Question: First i load the image "cool.bmp".. load is fine. then i call the function "getPixArray" but it fails.
'''
case WM_CREATE:// runs once on creation of window
hBitmap = (HBITMAP)LoadImage(NULL, L"cool.bmp", IMAGE_BITMAP, 0, 0, LR_LOADFROMFILE );
if(hBitmap == NULL)
::printToDebugWindow("Error: loading bitmap
");
else
BYTE* b = ::getPixArray(hBitmap);
'''
my getPixArray function
'''
BYTE* getPixArray(HBITMAP hBitmap)
{
HDC hdc,hdcMem;
hdc = GetDC(NULL);
hdcMem = CreateCompatibleDC(hdc);
BITMAPINFO MyBMInfo = {0};
// Get the BITMAPINFO structure from the bitmap
if(0 == GetDIBits(hdcMem, hBitmap, 0, 0, NULL, &MyBMInfo, DIB_RGB_COLORS))
{
::printToDebugWindow("FAIL
");
}
// create the bitmap buffer
BYTE* lpPixels = new BYTE[MyBMInfo.bmiHeader.biSizeImage];
MyBMInfo.bmiHeader.biSize = sizeof(MyBMInfo.bmiHeader);
MyBMInfo.bmiHeader.biBitCount = 32;
MyBMInfo.bmiHeader.biCompression = BI_RGB;
MyBMInfo.bmiHeader.biHeight = (MyBMInfo.bmiHeader.biHeight < 0) ? (-MyBMInfo.bmiHeader.biHeight) : (MyBMInfo.bmiHeader.biHeight);
// get the actual bitmap buffer
if(0 == GetDIBits(hdc, hBitmap, 0, MyBMInfo.bmiHeader.biHeight, (LPVOID)lpPixels, &MyBMInfo, DIB_RGB_COLORS))
{
::printToDebugWindow("FAIL
");
}
return lpPixels;
}
'''
This function is supposed to get a reference to the internal pixel array used to draw the image. but both 'FAIL' messages print to the console. Can anyone identify the error or better produce a working version of this function so i can learn from it? ive been stuck for days on this, please help!
This is the were i got most of this code from: <URL>
This is the image i used: "cool.bmp" is a 24-bit Bitmap. Width:204 Height: 204

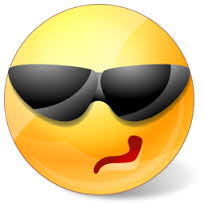
Answer: Your first function call fails because you did not initialise 'MyBMInfo.bmiHeader.biSize'. You need to do this:
'''
...
BITMAPINFO MyBMInfo = {0};
MyBMInfo.bmiHeader.biSize = sizeof(MyBMInfo.bmiHeader);
// Get the BITMAPINFO structure from the bitmap
if(0 == GetDIBits(hdcMem, hBitmap, 0, 0, NULL, &MyBMInfo, DIB_RGB_COLORS))
....
'''
Once you fix that, the rest of the code will work as intended.